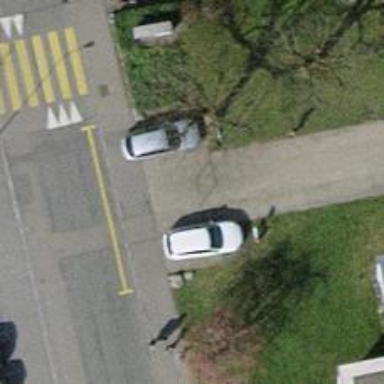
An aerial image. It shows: Bollard.